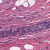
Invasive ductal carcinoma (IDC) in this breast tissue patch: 1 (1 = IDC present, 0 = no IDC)